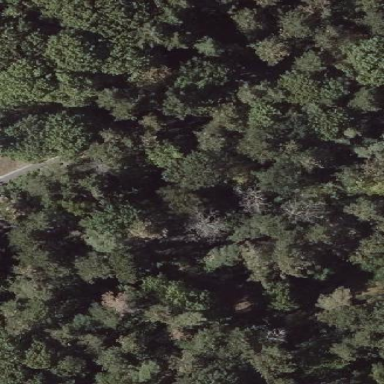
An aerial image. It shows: Mixed woodland area with various types of leaves.